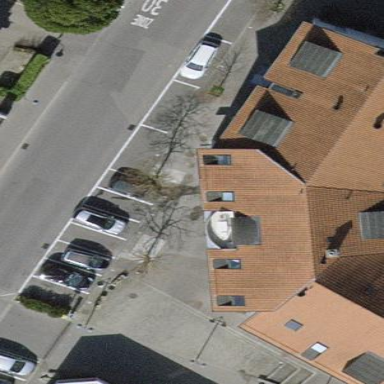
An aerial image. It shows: Parking area with surface.